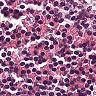
Metastatic tissue present: no